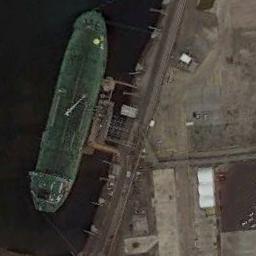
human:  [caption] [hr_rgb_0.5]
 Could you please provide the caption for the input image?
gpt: There is a ship in the black water on the shore .

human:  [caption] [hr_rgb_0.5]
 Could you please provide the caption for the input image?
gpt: Several buildings are beside the ship .

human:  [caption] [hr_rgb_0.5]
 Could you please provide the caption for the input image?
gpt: A green tanker docked by the dock .

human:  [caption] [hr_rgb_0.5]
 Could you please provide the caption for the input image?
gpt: The green ship is docked at the dock and the water is deep blue .

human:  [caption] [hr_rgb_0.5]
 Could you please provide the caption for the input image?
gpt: The green ship is at the harbor .